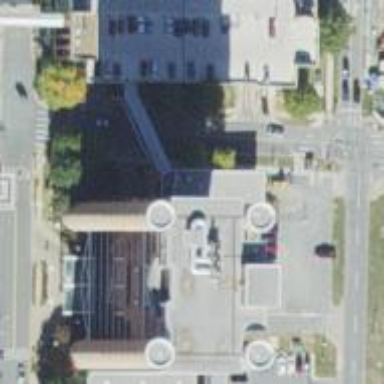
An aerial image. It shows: Clinic building providing healthcare services.